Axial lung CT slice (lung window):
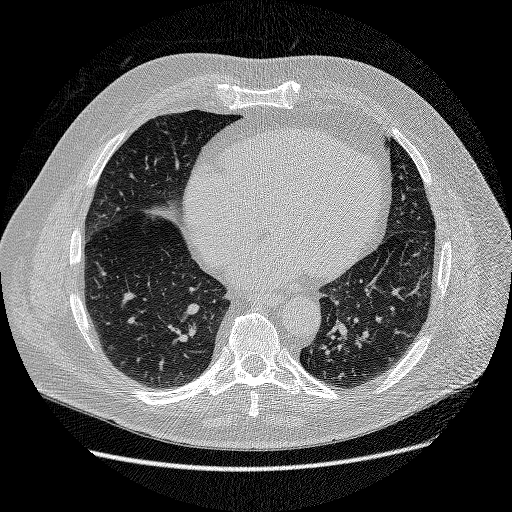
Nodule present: no